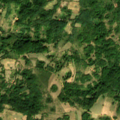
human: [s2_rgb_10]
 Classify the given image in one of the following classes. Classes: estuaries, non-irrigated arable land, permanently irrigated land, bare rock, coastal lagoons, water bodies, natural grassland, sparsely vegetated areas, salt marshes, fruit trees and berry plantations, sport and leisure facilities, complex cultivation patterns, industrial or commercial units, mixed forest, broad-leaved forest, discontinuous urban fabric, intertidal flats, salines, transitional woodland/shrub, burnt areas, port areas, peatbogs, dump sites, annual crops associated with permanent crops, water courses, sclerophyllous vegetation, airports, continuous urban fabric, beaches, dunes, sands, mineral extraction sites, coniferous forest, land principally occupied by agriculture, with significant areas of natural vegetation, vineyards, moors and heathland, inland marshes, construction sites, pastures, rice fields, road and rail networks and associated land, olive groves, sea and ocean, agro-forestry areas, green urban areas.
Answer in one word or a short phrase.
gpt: land principally occupied by agriculture, with significant areas of natural vegetation, broad-leaved forest, transitional woodland/shrub